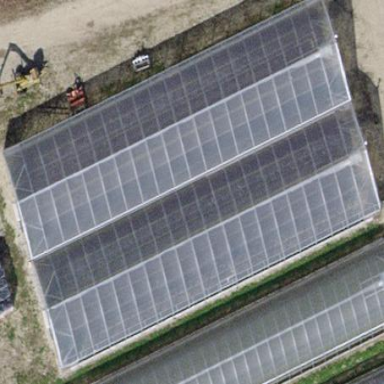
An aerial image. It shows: Greenhouse.